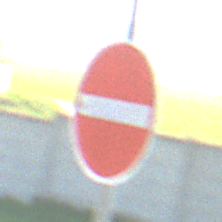
Verkehrszeichen: VerbotDerEinfahrt
Umgebung: Outdoor, Special
Tageszeit: MorningAfternoon
Wetter: Clear
Licht: Natural
Jahreszeit: NotSpecified
Kontrast: HighContrast